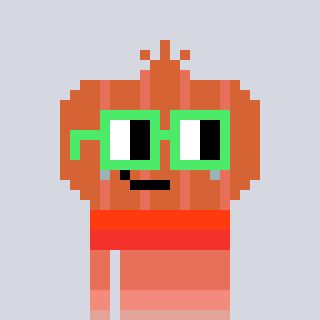
a pixel art character with square light green glasses, a onion-shaped head and a orange-colored body on a cool background